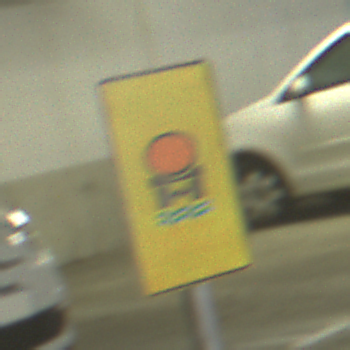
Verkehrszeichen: FahrzeugeMitWassergefaehrdenderLadungOhnePfeilsymbol
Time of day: NotSpecified
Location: Indoor (Special)
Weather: NotSpecified
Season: NotSpecified
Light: Artificial